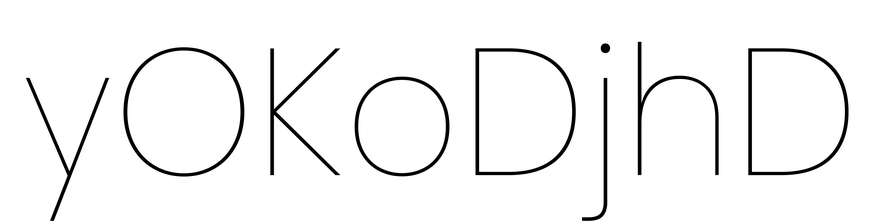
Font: Poppins-Thin